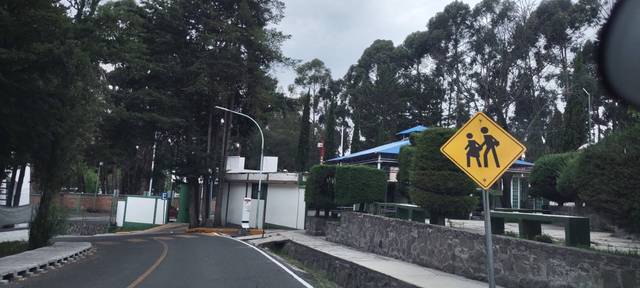
Region: Mexico
Coordinates: 19.287, -99.677